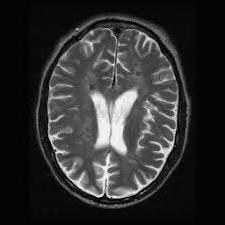
Label: notumor